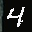
Label: 4